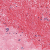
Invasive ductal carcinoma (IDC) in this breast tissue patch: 0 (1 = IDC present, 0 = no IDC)